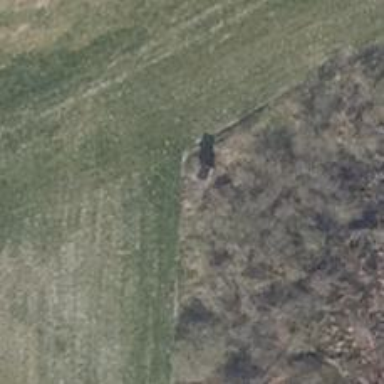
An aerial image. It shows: Hunting stand.